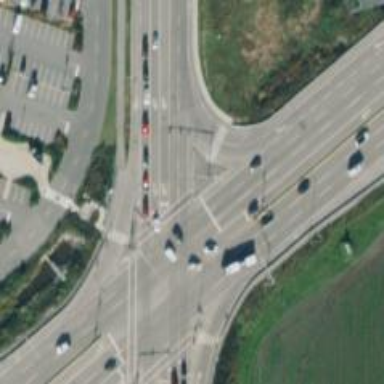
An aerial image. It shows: Trunk link highway.